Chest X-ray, AP view. Patient: 55 years old, sex M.
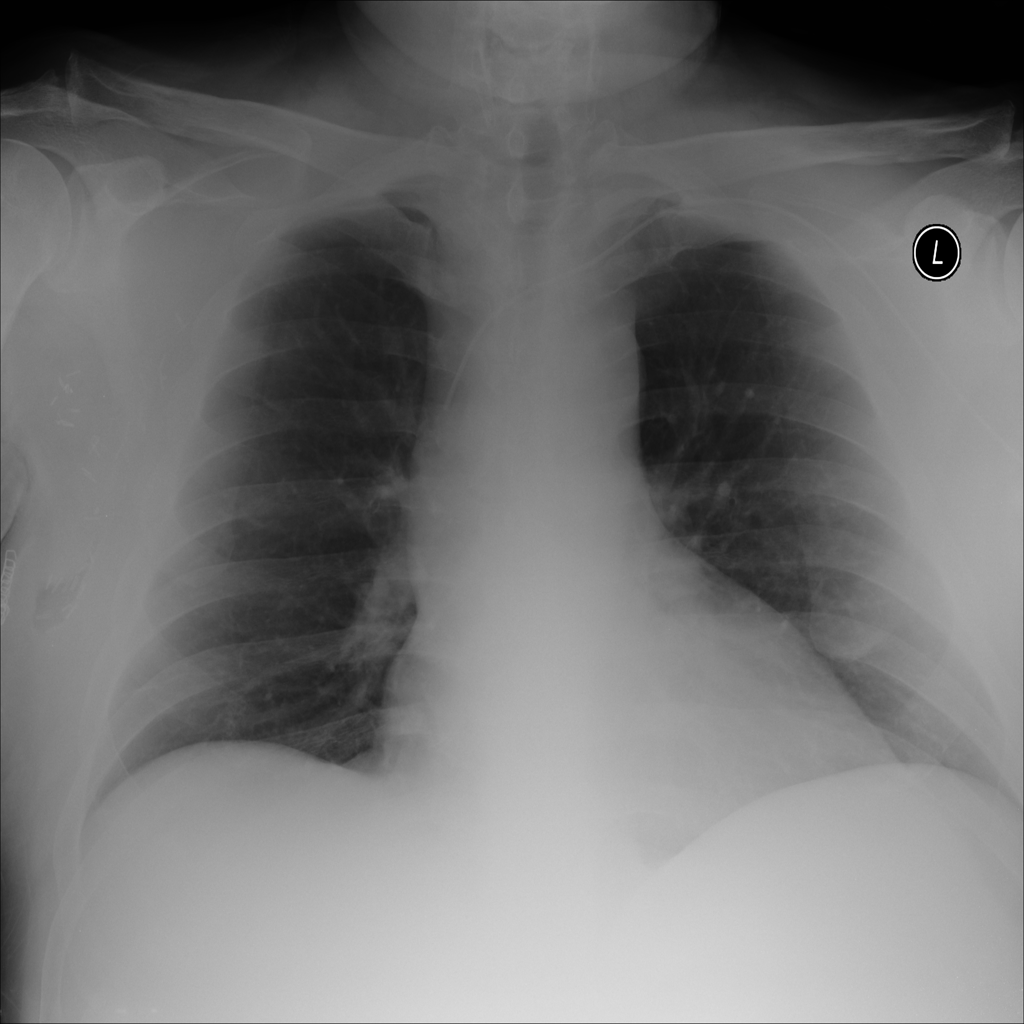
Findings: No Finding